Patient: sex M, age 52
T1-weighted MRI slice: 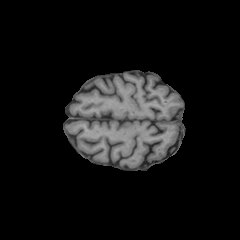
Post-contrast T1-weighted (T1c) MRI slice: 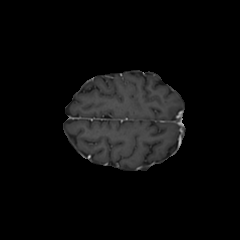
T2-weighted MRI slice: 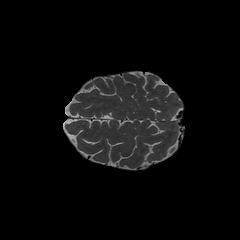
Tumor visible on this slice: no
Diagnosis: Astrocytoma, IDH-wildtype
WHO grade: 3